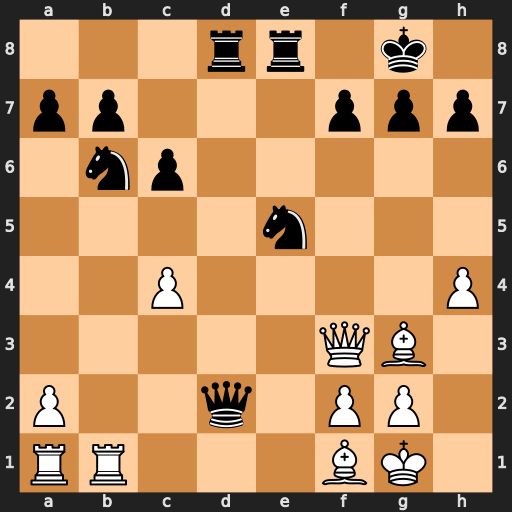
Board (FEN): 3rr1k1/pp3ppp/1np5/4n3/2P4P/5QB1/P2q1PP1/RR3BK1
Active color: w
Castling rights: -
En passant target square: -
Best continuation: Bxe5 Rxe5 Rd1 Qxd1 Rxd1